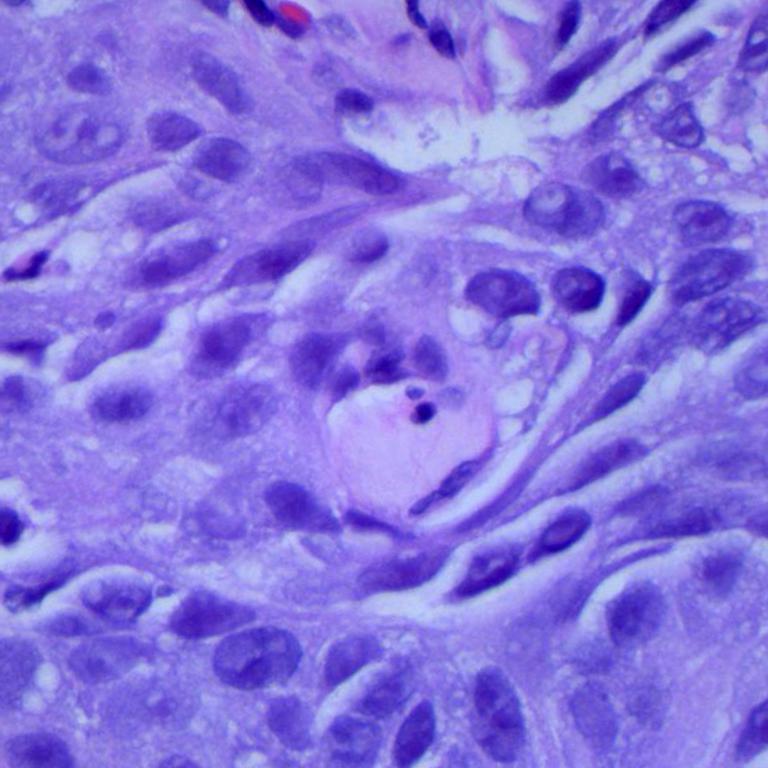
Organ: lung
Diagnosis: squamous carcinomas